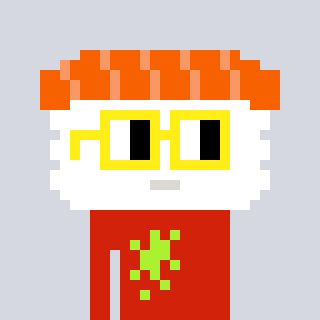
a pixel art character with square yellow glasses, a nigiri-shaped head and a red-colored body on a cool background